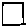
Label: square